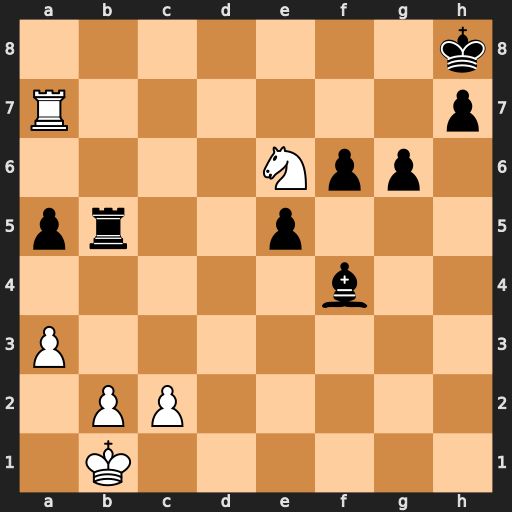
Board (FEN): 7k/R6p/4Npp1/pr2p3/5b2/P7/1PP5/1K6
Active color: w
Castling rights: -
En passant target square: -
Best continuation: Ra8+ Rb8 Rxb8#